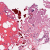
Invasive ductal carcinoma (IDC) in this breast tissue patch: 0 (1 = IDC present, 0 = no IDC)